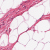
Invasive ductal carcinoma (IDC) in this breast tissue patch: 0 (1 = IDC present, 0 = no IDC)